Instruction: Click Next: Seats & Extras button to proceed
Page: traveler
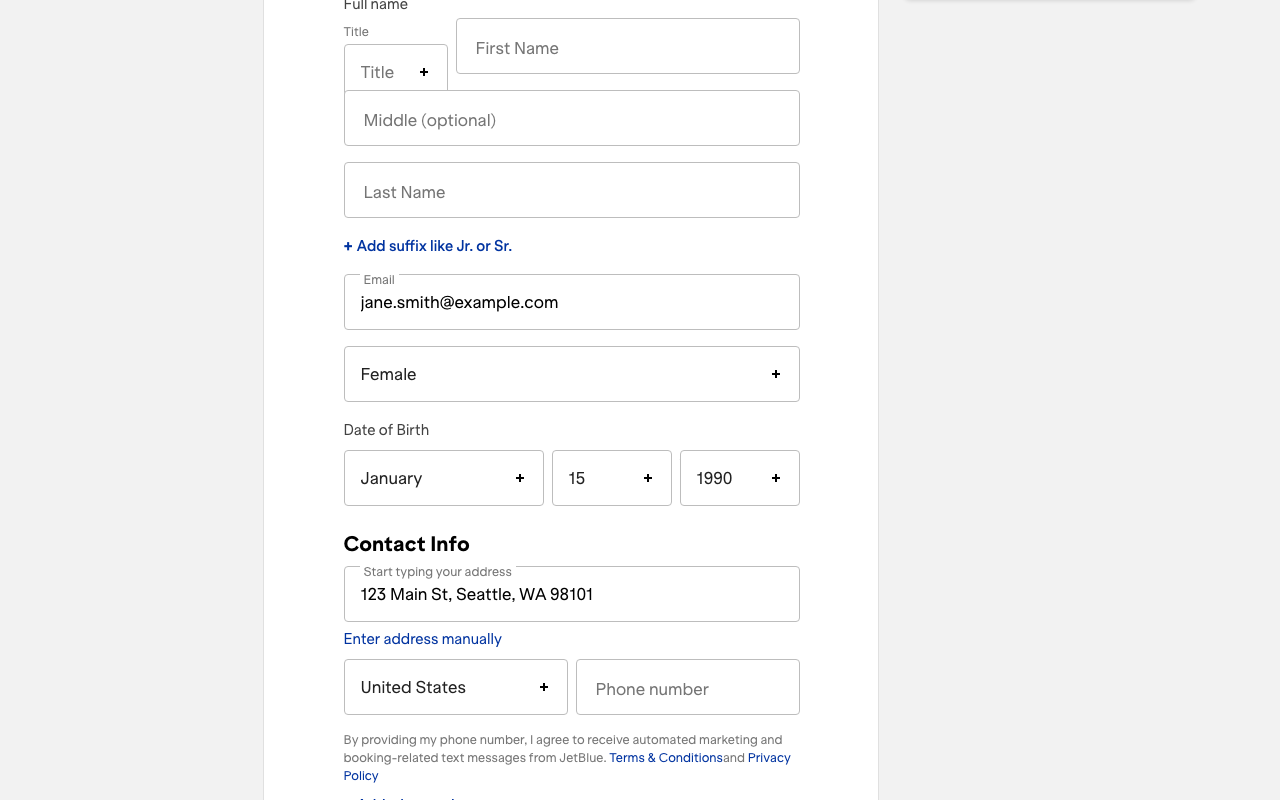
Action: click